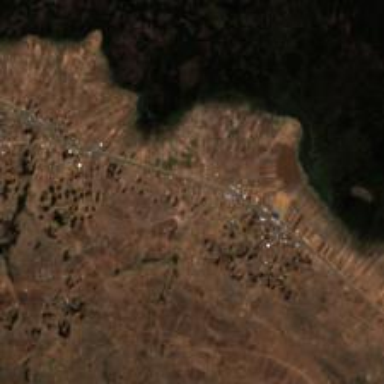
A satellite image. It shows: Village.